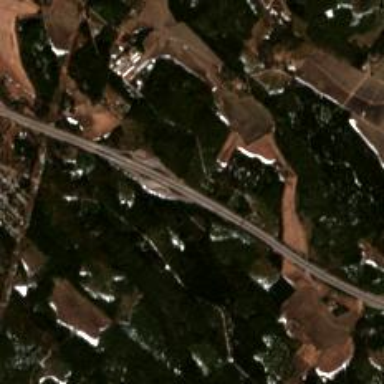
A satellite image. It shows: Motorway junction.